Field crop: maize
Growth stage: 2
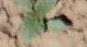
Species: datura